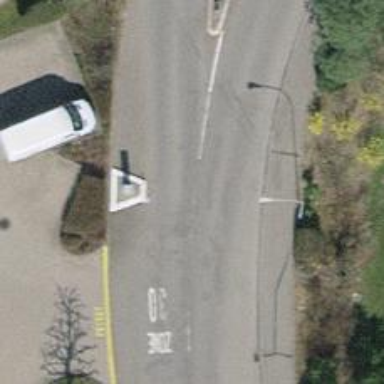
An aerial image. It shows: Traffic calming feature called choker.